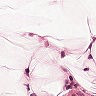
Metastatic tissue present: no